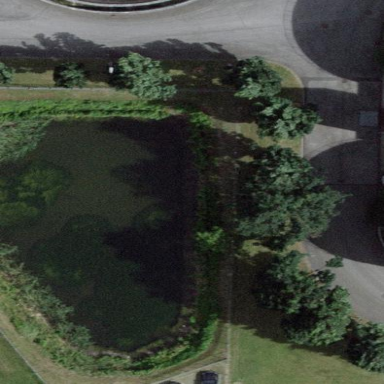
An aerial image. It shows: Peaceful pond surrounded by nature.